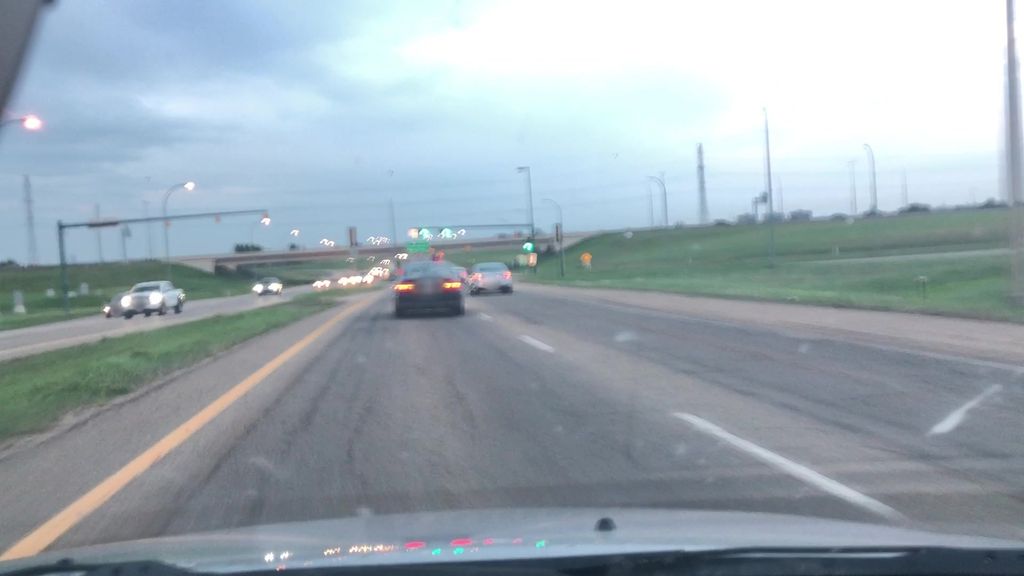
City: edmonton